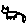
Label: cat